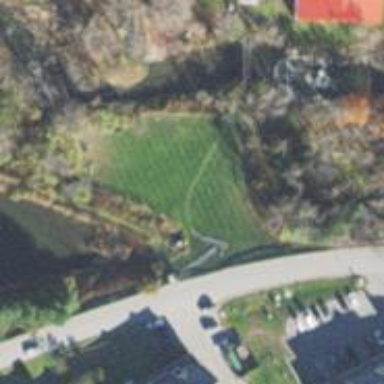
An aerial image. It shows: Path with excellent visibility for trail.